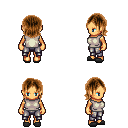
a pixel art fantasy rpg character, female body template, human, tanned skin, white sleeveless shirt, metal pants, brown long bangs hairstyle, gray slippers, four views (front, back, left, right), 2x2 character sprite sheet, small pixel art, hard edges, no anti-aliasing